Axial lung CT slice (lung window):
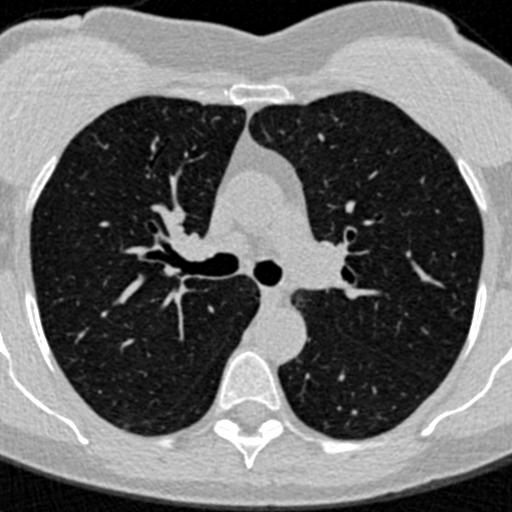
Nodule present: no